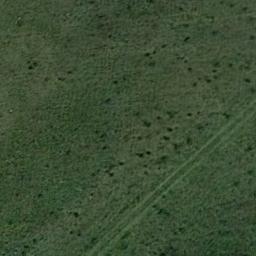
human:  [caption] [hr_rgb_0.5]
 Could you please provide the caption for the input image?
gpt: This meadow has dense lower grasses and some taller grasses and a trail is also on the meadow .

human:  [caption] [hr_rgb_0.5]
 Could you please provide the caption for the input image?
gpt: The meadow is full of green grass .

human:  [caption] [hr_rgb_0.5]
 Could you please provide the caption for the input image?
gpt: There are some thin lines in the meadow .

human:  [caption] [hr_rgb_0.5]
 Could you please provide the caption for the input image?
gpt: There are two bare fields on the grass .

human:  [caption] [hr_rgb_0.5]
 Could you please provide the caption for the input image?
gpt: A dense meadow with many green grass .